Question: What is the reading of this measurement?
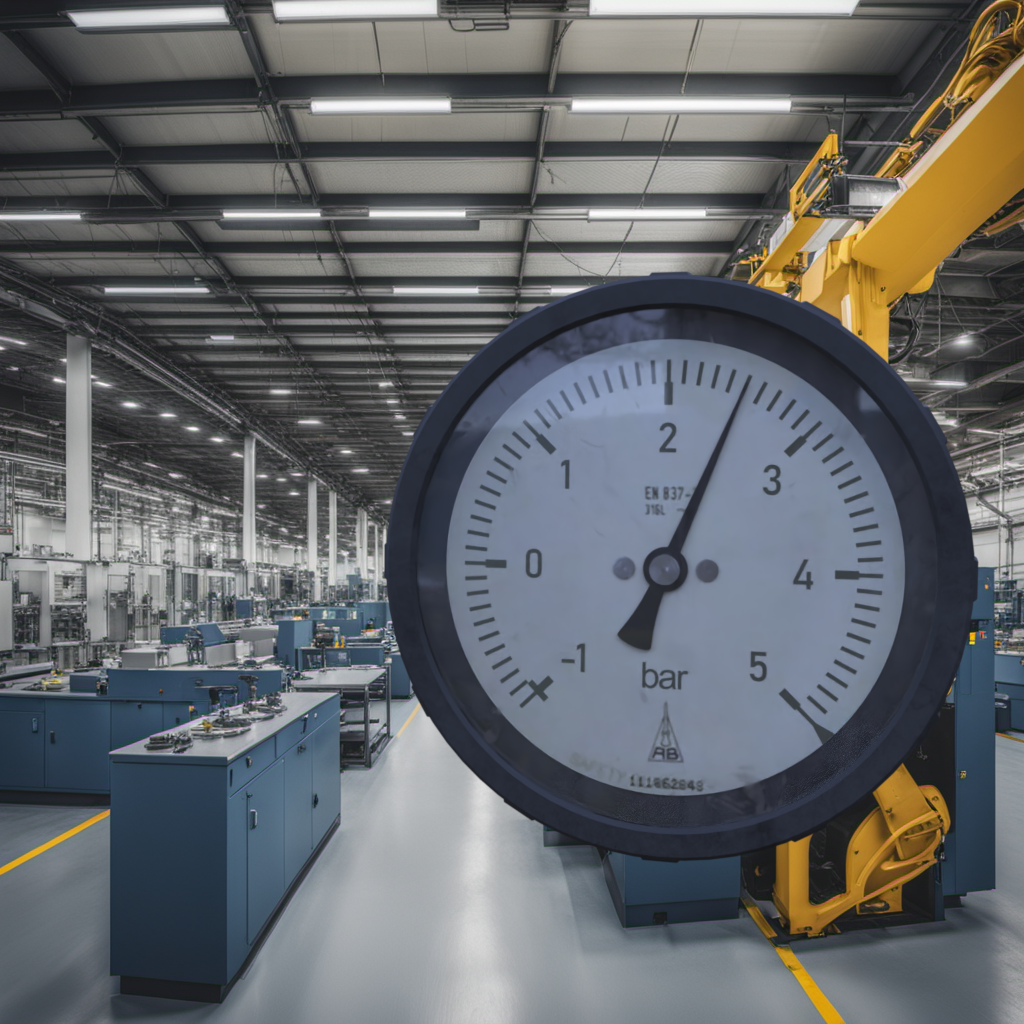
Answer: The result is 2.51
Question: What is the value range of this measurement?
Answer: The range is from -1 to 5
Question: What is the minimum and maximum value of the measurement shown in the image?
Answer: The minimum value is -1 and the maximum value is 5